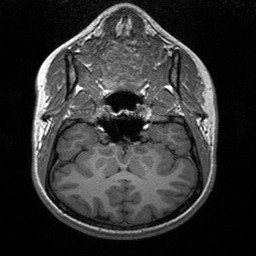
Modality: T1w
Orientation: sagittal
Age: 20
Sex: female
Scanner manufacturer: siemens
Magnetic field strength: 3 T
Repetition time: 1.9 s
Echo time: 0.00227 s